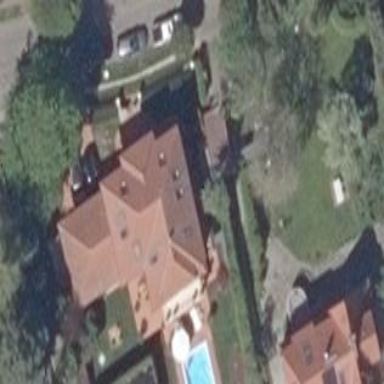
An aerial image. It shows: Detached building with hipped roof.